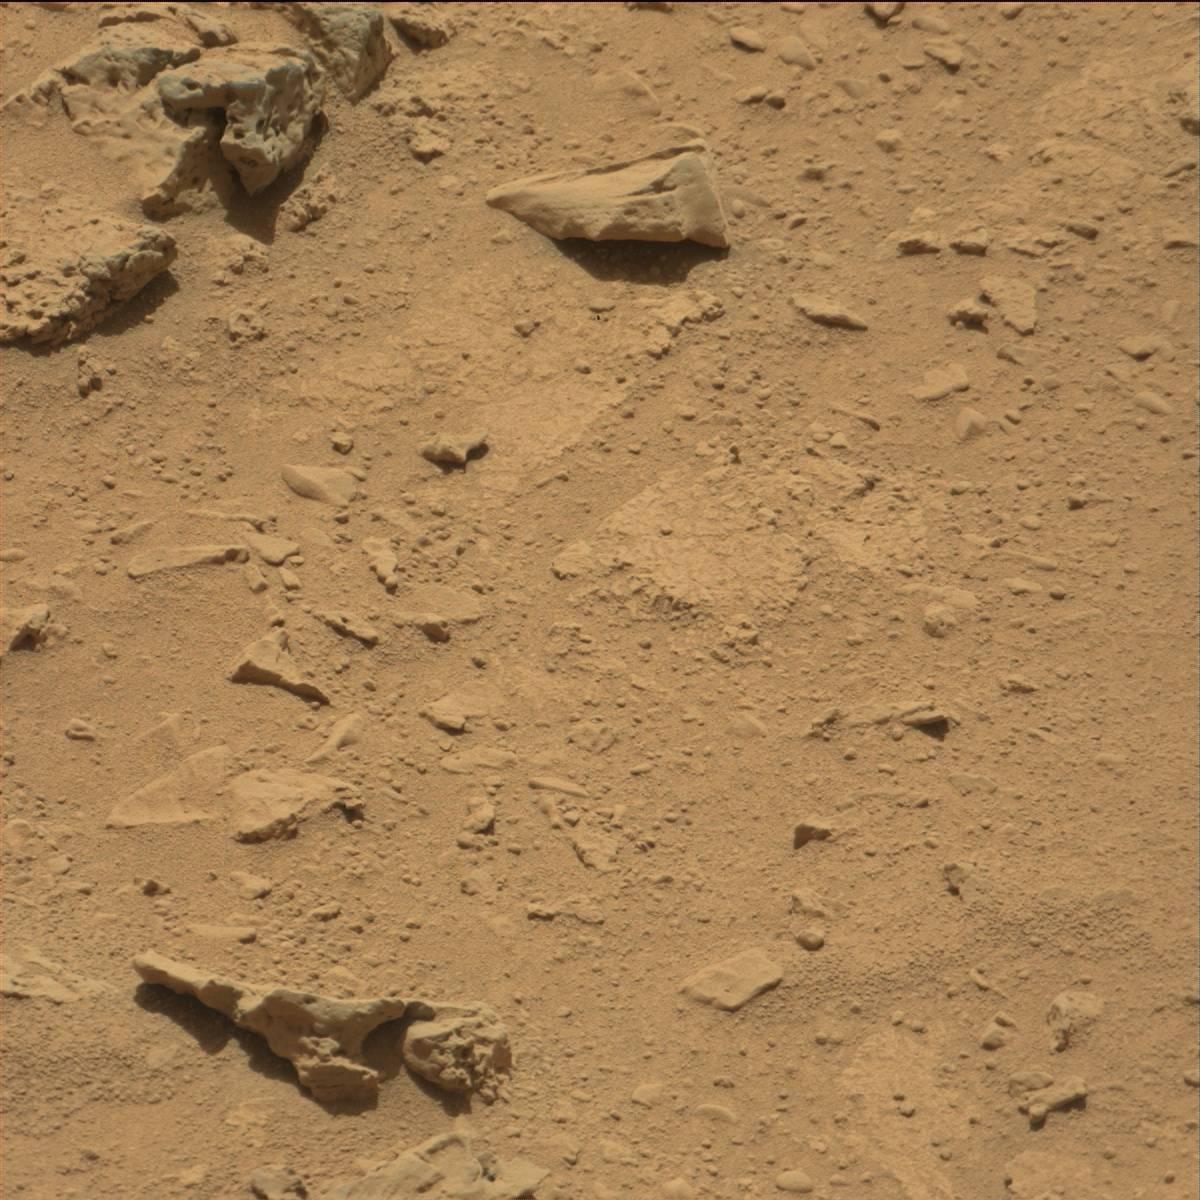
Terrain classes present: Bedrock, Sand / Soil